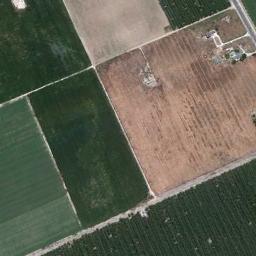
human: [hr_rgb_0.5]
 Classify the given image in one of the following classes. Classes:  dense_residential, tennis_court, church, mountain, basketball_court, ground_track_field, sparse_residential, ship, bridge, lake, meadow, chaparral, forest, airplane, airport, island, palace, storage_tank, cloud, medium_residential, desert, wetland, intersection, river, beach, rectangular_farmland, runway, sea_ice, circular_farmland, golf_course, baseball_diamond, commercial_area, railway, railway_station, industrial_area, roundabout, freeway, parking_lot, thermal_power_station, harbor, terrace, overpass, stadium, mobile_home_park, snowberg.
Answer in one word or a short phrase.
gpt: rectangular_farmland